Field crop: tomato
Growth stage: 1
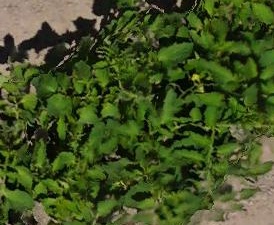
Species: tomato